Interaction volume radius: 5 \u00c5
Interaction volume height: 10 \u00c5
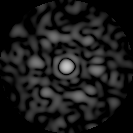
Disorder parameter: 0.7646